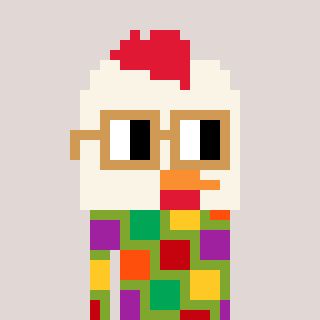
a pixel art character with square brown glasses, a chicken-shaped head and a slimegreen-colored body on a warm background